Question: I want to convert a dataset which has multiple data-tables within it.
Following is the example,
The dataset X has two data tables A and B

I want the result as follows,
'''
{
"type":"A",
"value":"100",
"details":[
{"name":"John", "age":"45", "gender":"M"},
{"name":"Sebastin", "age":"34", "gender":"M"},
{"name":"Marc", "age":"23", "gender":"M"},
{"name":"Natalia", "age":"34", "gender":"F"}
]
}
'''
Currently I am using Newtonsoft.Json. Is it possible with Newtonsoft.Json?
If not, is it possible with any other .net Json tools?
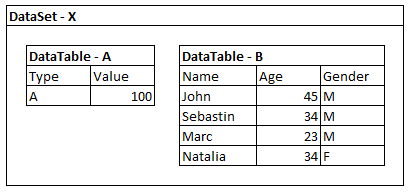
Answer: You can get the JSON you want by implementing a custom 'JsonConverter' for the DataSet like this:
'''
class CustomDataSetConverter : JsonConverter
{
public override bool CanConvert(Type objectType)
{
return (objectType == typeof(DataSet));
}
public override void WriteJson(JsonWriter writer, object value, JsonSerializer serializer)
{
DataSet x = (DataSet)value;
JObject jObject = new JObject();
DataTable a = x.Tables["A"];
foreach (DataColumn col in a.Columns)
{
jObject.Add(col.Caption.ToLower(), a.Rows[0][col].ToString());
}
JArray jArray = new JArray();
DataTable b = x.Tables["B"];
foreach (DataRow row in b.Rows)
{
JObject jo = new JObject();
foreach (DataColumn col in b.Columns)
{
jo.Add(col.Caption.ToLower(), row[col].ToString());
}
jArray.Add(jo);
}
jObject.Add("details", jArray);
jObject.WriteTo(writer);
}
public override object ReadJson(JsonReader reader, Type objectType, object existingValue, JsonSerializer serializer)
{
throw new NotImplementedException();
}
}
'''
Here is a demo:
'''
class Program
{
static void Main(string[] args)
{
DataSet x = new DataSet();
DataTable a = x.Tables.Add("A");
a.Columns.Add("Type");
a.Columns.Add("Value");
a.Rows.Add("A", "100");
DataTable b = x.Tables.Add("B");
b.Columns.Add("Name");
b.Columns.Add("Age");
b.Columns.Add("Gender");
b.Rows.Add("John", "45", "M");
b.Rows.Add("Sebastian", "34", "M");
b.Rows.Add("Marc", "23", "M");
b.Rows.Add("Natalia", "34", "F");
JsonSerializerSettings settings = new JsonSerializerSettings();
settings.Converters.Add(new CustomDataSetConverter());
settings.Formatting = Formatting.Indented;
string json = JsonConvert.SerializeObject(x, settings);
Console.WriteLine(json);
}
}
'''
Output:
'''
{
"type": "A",
"value": "100",
"details": [
{
"name": "John",
"age": "45",
"gender": "M"
},
{
"name": "Sebastian",
"age": "34",
"gender": "M"
},
{
"name": "Marc",
"age": "23",
"gender": "M"
},
{
"name": "Natalia",
"age": "34",
"gender": "F"
}
]
}
'''